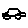
Label: car